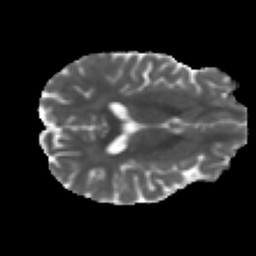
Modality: MD
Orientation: axial
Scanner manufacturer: ge
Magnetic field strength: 3 T
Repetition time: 7.98 s
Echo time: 0.0701 s